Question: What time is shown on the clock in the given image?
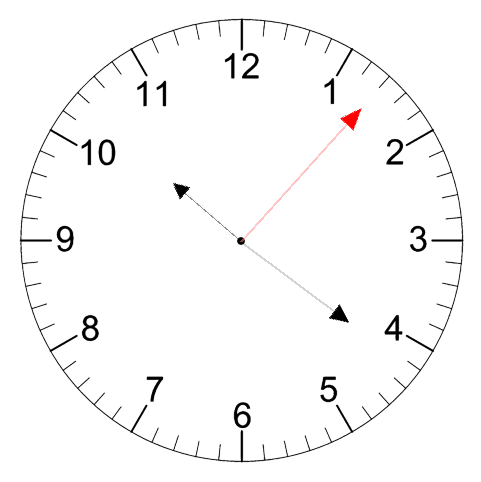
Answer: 10:21:07